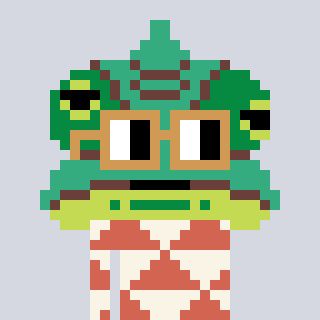
a pixel art character with square brown glasses, a chameleon-shaped head and a peachy-colored body on a cool background